Question: Table A looks like,

am doing to select details of max(key) say,
'''
select * from A where key in (select max(key) from A);
'''
Running the above query gives output,
'''
Key Number type
<PHONE> B
'''
where Number is Null.
I want to find the number from next max(key) but type from the current max value. If null again find the number field from next max(wo_key) so that i get output like below,
<PHONE> <PHONE> B
Please suggest a way i can do the above.
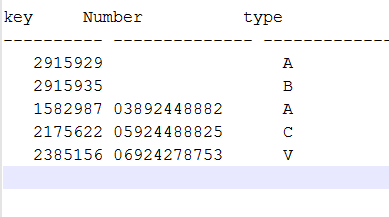
Answer: If i got it right, I think the idea here is to fetch the number from next max(key) provided the number for current max(key) is null.
'''
select a.key,c.Number,a.type from tableA a
join (select max(key) as key from tableA) b on a.key = b.key
join (select number from
(
select number from tableA
where number is not null
order by key desc
)where rownum = 1)c on 1=1;
'''
let me know if this is what you looking for.